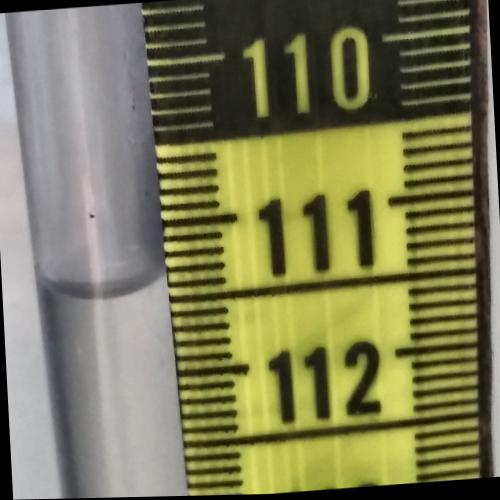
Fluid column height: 111.4 cm